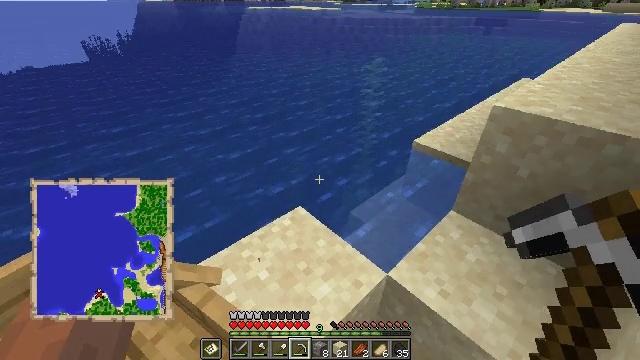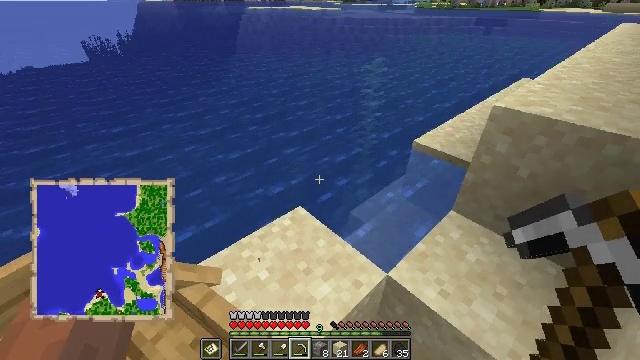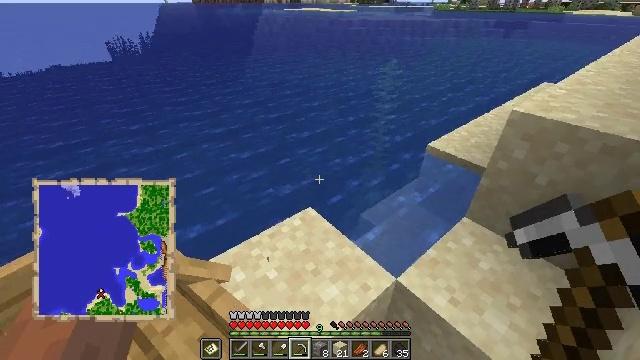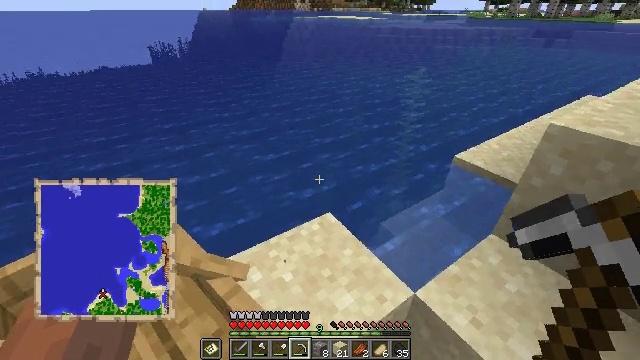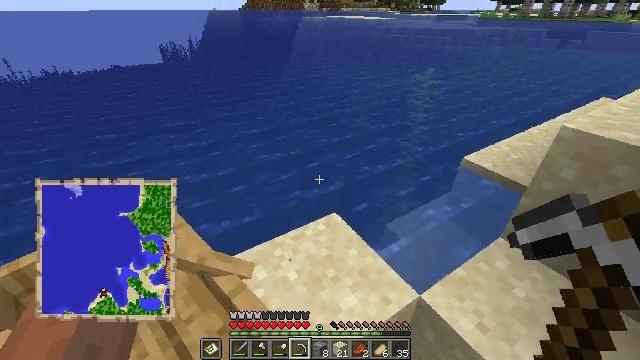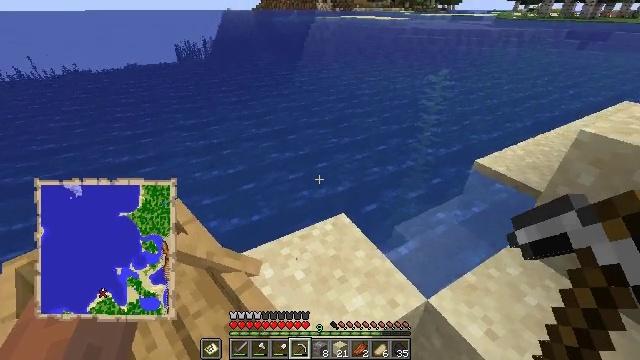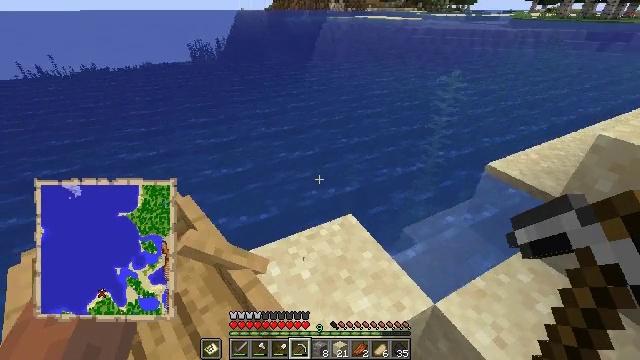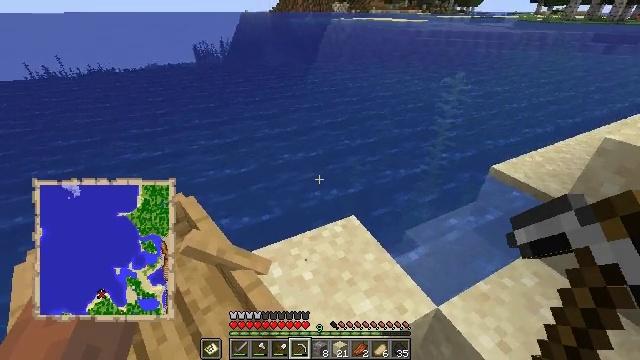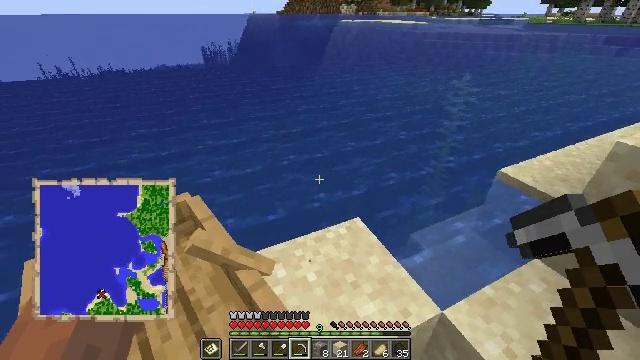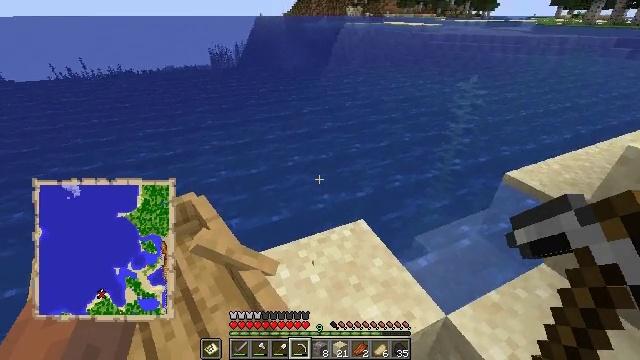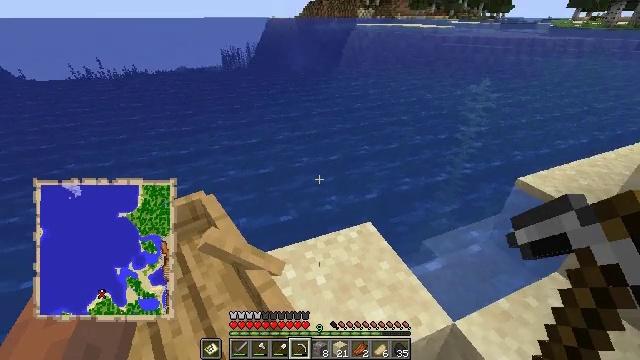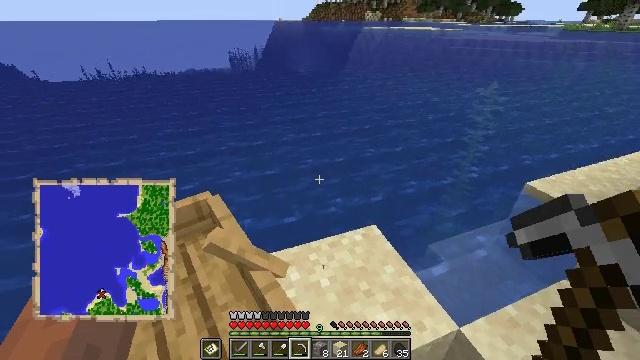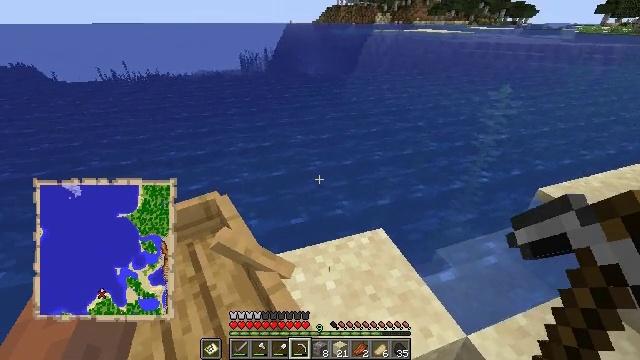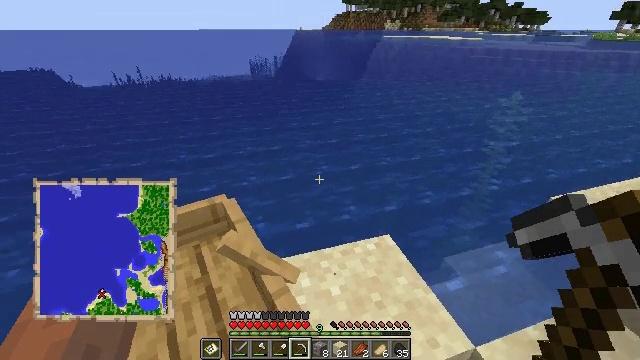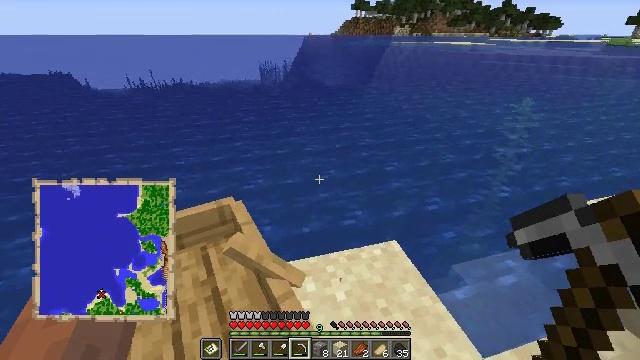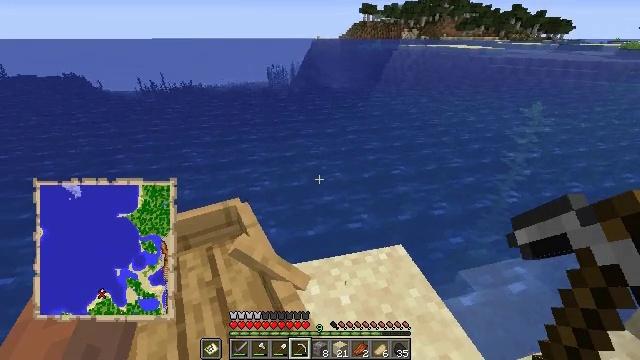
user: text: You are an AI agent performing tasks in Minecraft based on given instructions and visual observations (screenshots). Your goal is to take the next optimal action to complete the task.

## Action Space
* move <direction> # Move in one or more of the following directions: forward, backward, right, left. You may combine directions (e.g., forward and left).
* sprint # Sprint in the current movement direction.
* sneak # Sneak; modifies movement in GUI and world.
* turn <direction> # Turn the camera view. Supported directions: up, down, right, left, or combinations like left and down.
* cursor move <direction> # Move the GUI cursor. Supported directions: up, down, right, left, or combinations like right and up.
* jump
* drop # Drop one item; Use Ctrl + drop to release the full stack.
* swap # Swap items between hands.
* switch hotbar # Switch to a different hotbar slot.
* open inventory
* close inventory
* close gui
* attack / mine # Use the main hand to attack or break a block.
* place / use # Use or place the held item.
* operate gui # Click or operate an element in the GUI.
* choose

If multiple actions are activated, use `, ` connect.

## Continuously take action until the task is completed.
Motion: motion action
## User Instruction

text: Break the sand block.
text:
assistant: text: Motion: no_op
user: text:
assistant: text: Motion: turn left
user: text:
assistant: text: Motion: turn left and up
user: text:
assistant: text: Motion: turn left
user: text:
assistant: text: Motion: turn left
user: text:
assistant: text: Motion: turn left
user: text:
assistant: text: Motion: no_op
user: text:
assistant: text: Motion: turn left
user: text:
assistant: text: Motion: turn left
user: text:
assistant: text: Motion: turn left
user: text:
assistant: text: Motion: turn left
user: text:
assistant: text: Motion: turn left
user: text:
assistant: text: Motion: turn left and up
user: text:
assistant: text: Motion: turn left
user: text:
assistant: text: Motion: turn left
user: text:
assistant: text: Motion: turn left
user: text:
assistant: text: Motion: turn left
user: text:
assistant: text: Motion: turn left
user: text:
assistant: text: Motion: no_op
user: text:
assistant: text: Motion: no_op
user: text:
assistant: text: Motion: no_op
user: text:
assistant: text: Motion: no_op
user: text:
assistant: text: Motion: no_op
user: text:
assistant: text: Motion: no_op
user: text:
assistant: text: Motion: no_op
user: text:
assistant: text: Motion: no_op
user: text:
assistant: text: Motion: no_op
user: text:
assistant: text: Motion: no_op
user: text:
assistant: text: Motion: no_op
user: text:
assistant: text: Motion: no_op